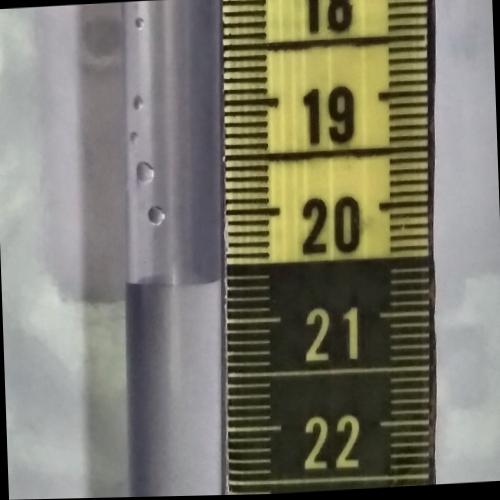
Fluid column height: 20.6 cm